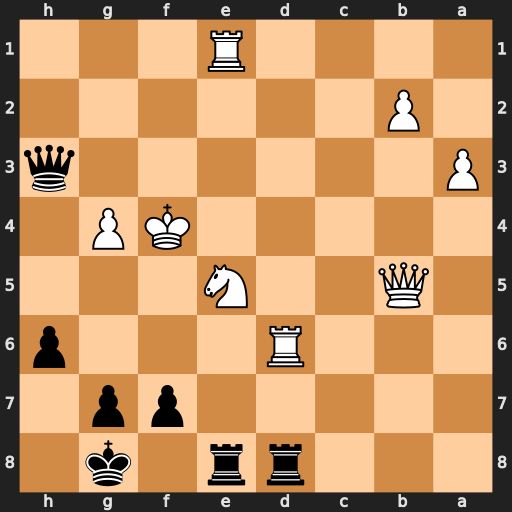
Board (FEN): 3rr1k1/5pp1/3R3p/1Q2N3/5KP1/P6q/1P6/4R3
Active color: b
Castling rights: -
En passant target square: -
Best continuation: g5+ Kf5 Rxe5+